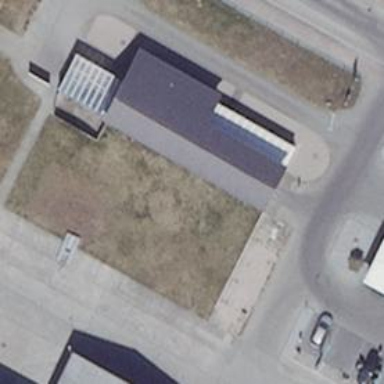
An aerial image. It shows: Commercial building.